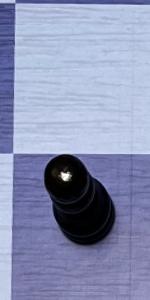
Label: Pawn_Black